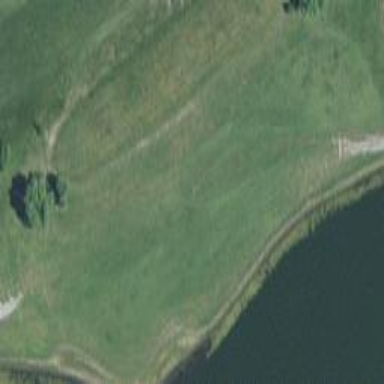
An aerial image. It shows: Grassy golf fairway.